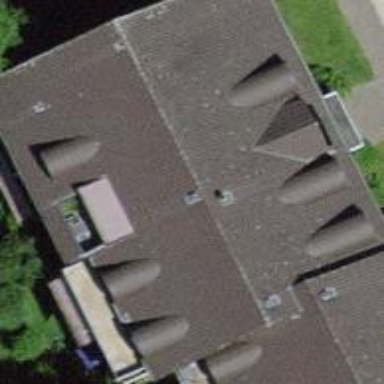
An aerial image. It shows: Gabled roof apartments building.